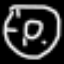
Label: donut